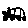
Label: car